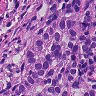
Metastatic tissue present: yes